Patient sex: M
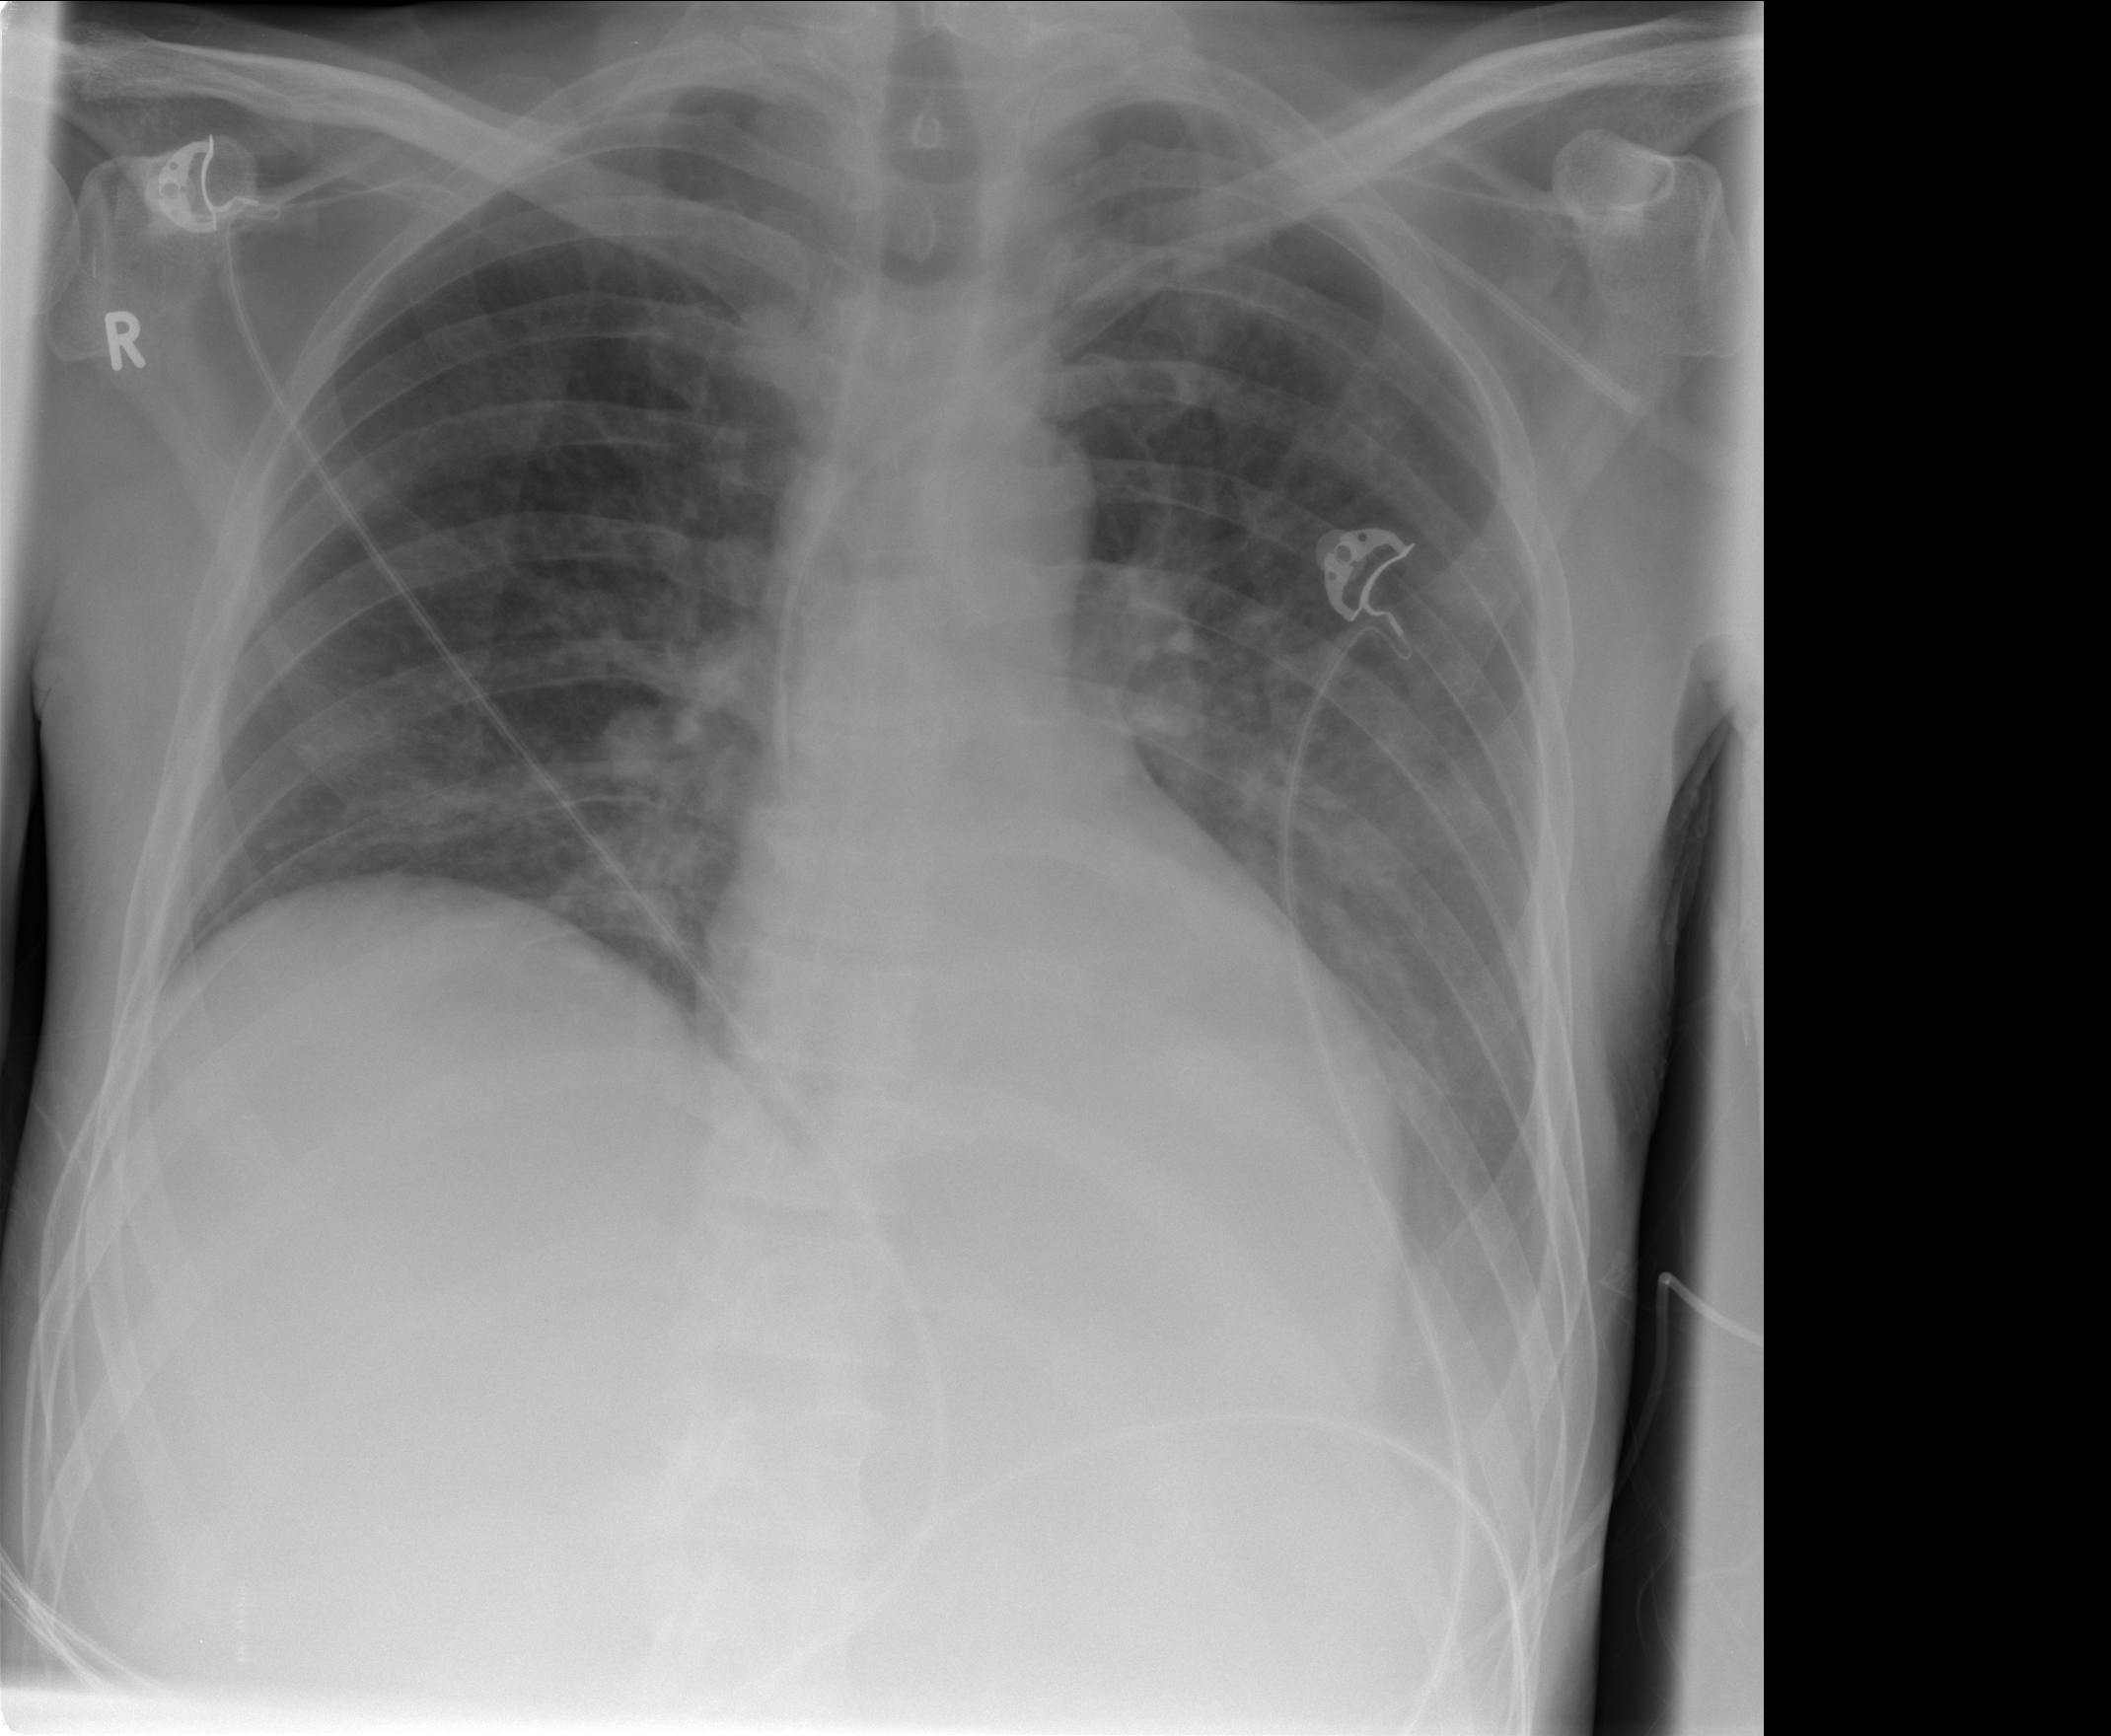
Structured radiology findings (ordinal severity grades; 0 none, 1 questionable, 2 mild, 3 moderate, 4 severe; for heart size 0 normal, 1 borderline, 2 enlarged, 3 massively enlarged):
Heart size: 0
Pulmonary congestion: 2
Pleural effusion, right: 0
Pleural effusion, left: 2
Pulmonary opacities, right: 0
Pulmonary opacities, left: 0
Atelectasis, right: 2
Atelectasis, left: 2